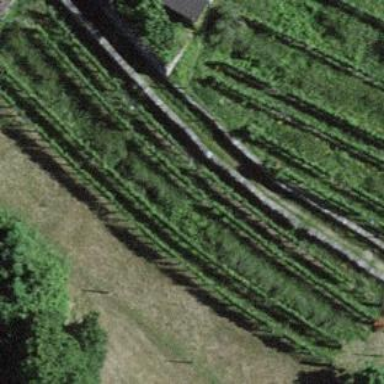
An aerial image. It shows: Vineyard.